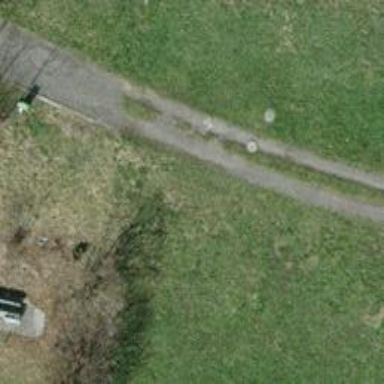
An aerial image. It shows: Service road with ground surface.